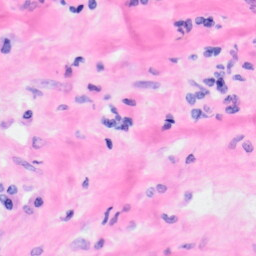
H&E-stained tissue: Kidney